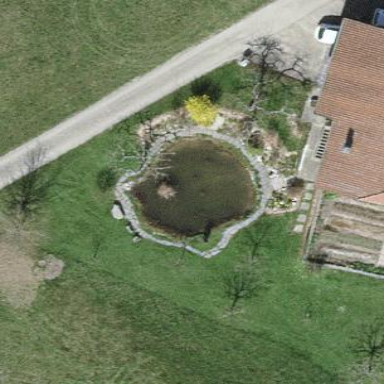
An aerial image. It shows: Pond with natural water.